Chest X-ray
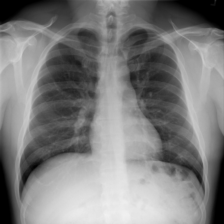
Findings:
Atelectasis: negative
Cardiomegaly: negative
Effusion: negative
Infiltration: negative
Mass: negative
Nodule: negative
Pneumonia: negative
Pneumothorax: negative
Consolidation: negative
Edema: negative
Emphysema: negative
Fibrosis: negative
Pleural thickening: negative
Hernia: negative